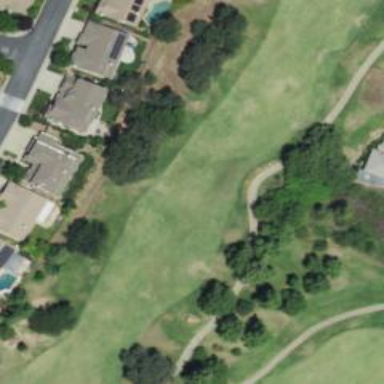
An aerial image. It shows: Path designated for golf carts.